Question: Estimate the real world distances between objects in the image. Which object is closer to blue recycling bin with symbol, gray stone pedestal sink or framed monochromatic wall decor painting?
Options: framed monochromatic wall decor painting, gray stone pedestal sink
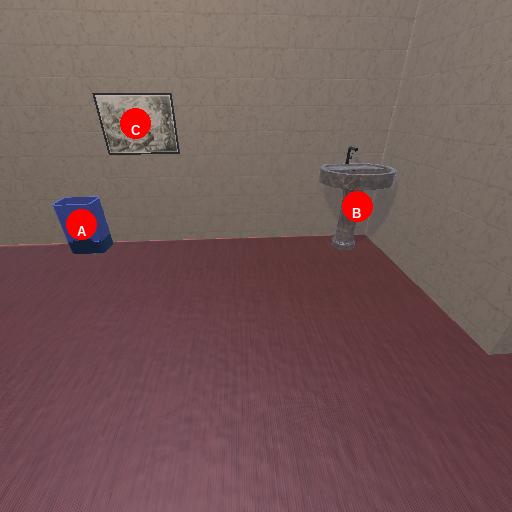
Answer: framed monochromatic wall decor painting